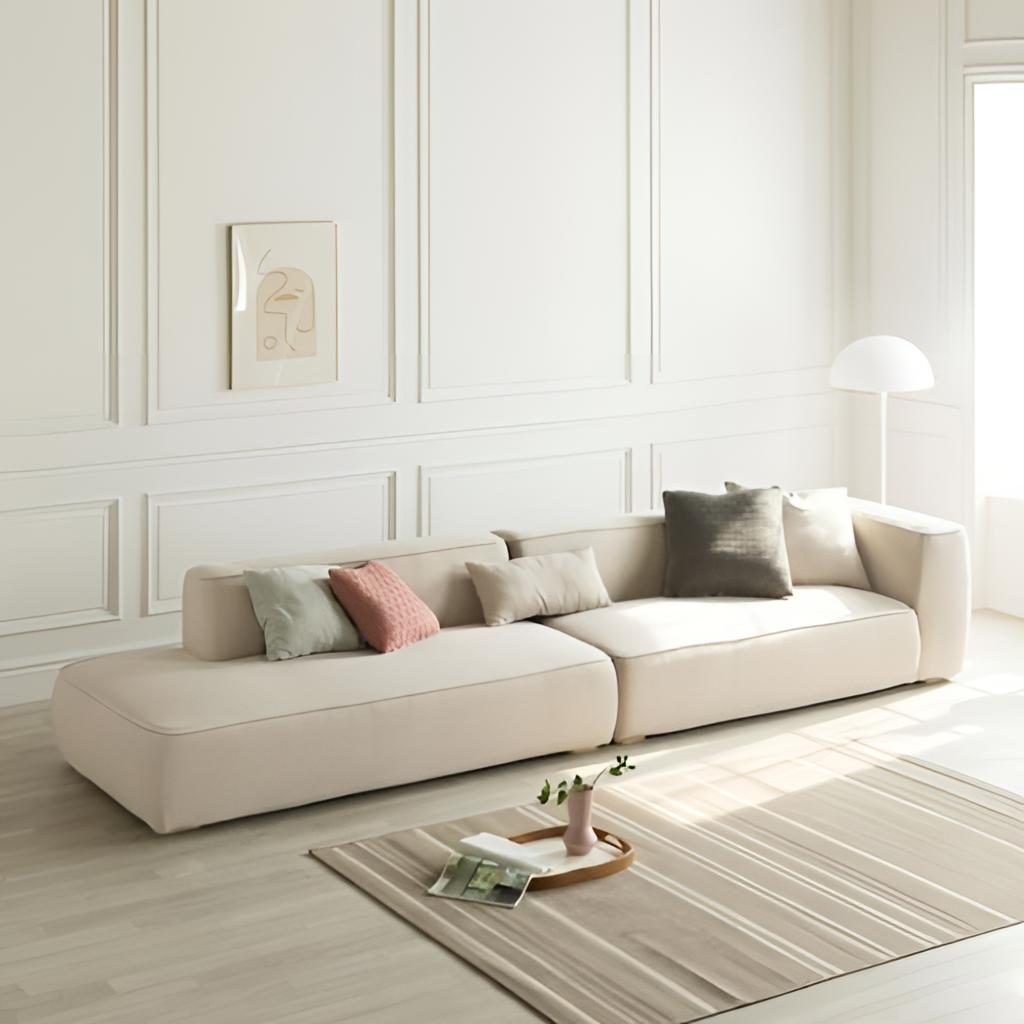
beige fabric sofa, living room, minimalist, beige wood flooring, with plank pattern, paint wallpaper, with solid pattern